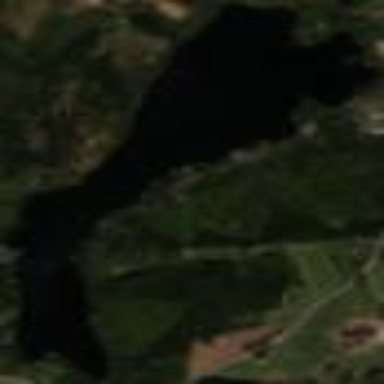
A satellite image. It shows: Serene lake.